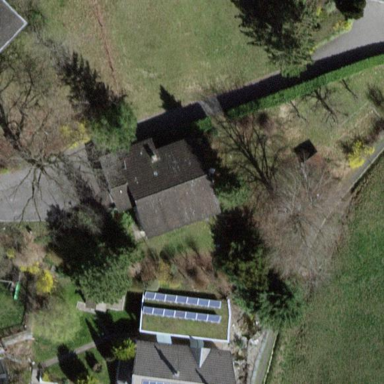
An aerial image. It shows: Detached building.